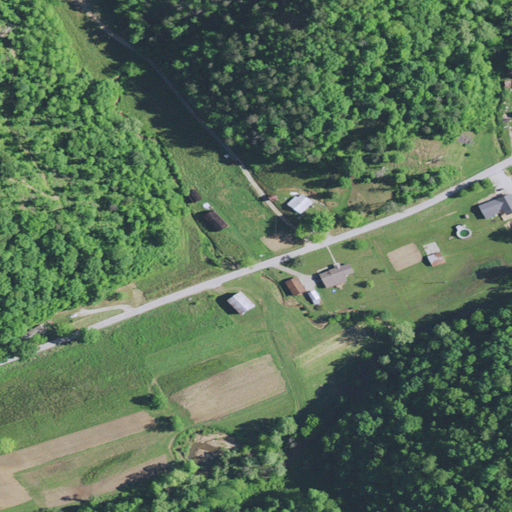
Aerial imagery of valley in Kentucky named Gas Well Hollow containing deciduous forest, pasture, open development, low intensity development, mixed forest, and medium intensity development